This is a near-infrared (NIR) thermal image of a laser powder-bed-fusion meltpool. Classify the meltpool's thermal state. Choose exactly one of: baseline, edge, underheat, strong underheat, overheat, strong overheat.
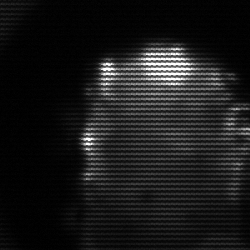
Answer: baseline